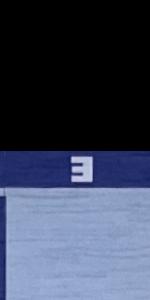
Label: Empty